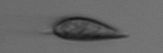
Label: Prorocentrum_triestinum